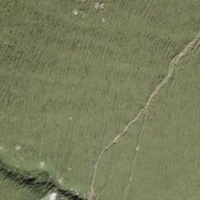
EUNIS habitat code: 23
Species observed at this site:
Arnica montana
Campanula barbata